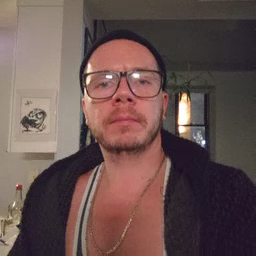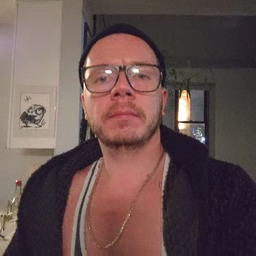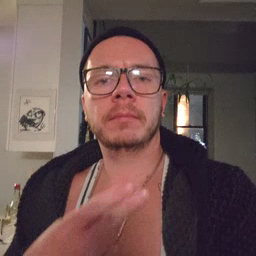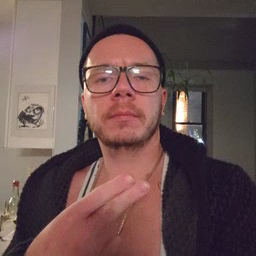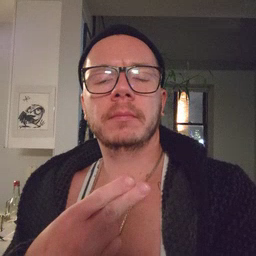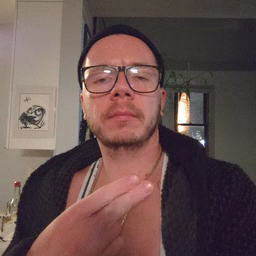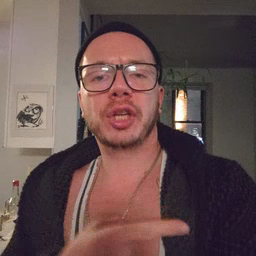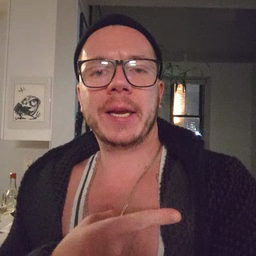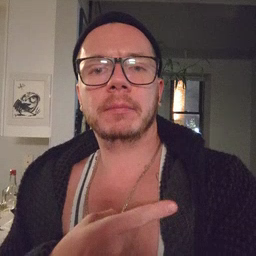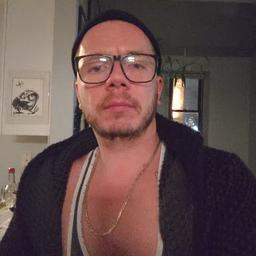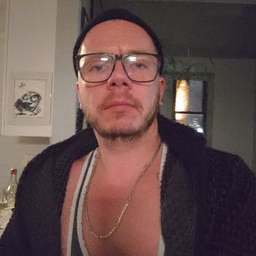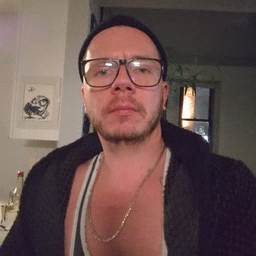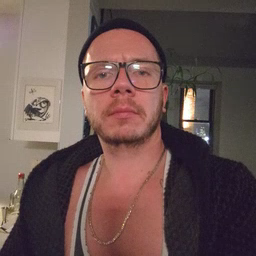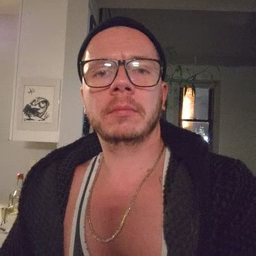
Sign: hesheit